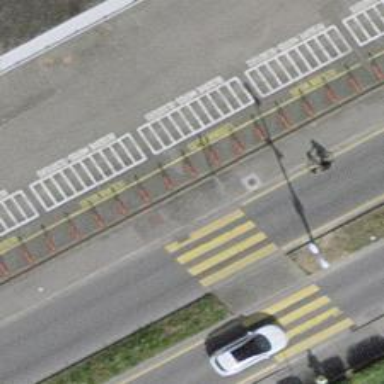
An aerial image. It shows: Marked zebra crossing with island.